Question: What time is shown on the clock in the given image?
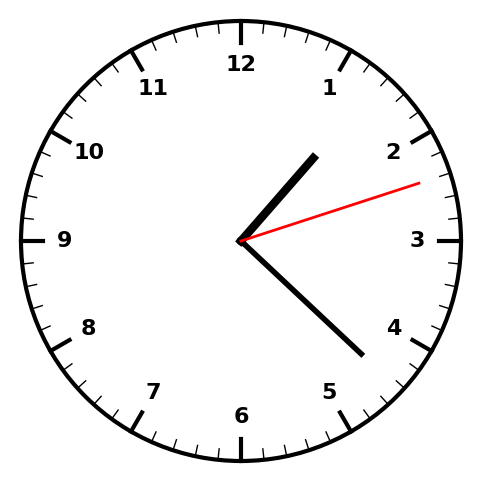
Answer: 01:22:12